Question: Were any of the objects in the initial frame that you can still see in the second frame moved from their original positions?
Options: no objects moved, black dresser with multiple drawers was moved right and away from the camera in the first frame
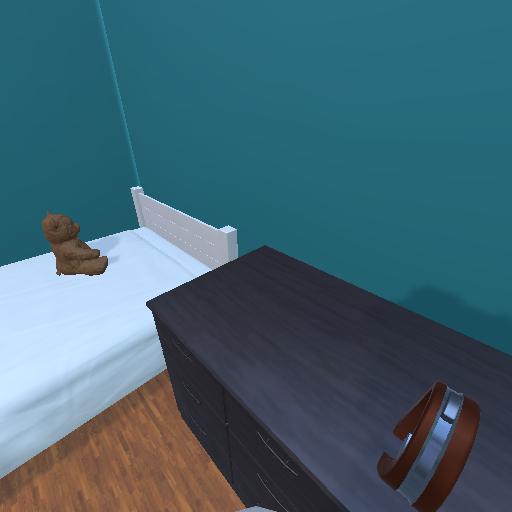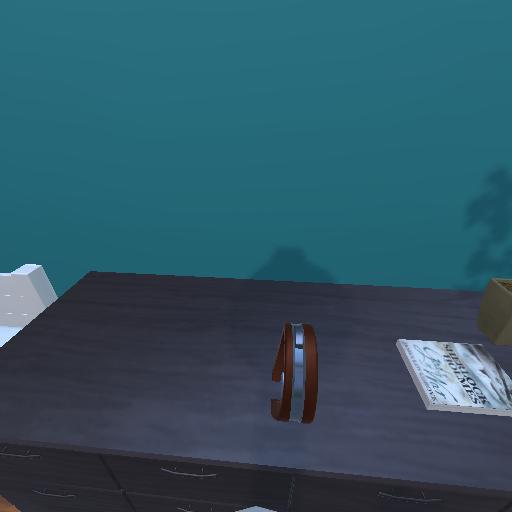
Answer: no objects moved